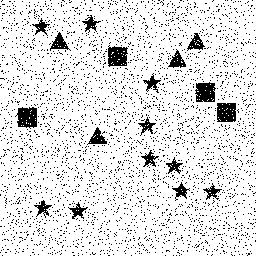
Squares: 4
Triangles: 4
Stars: 10
Total shapes: 18